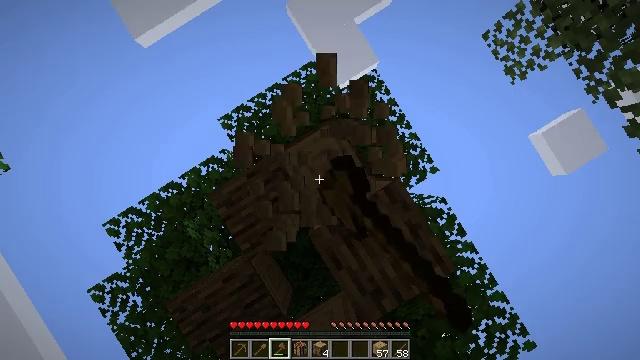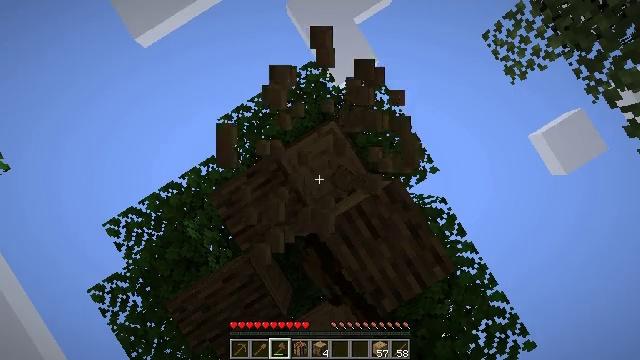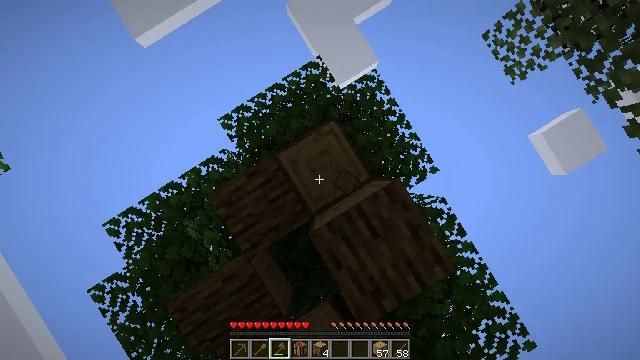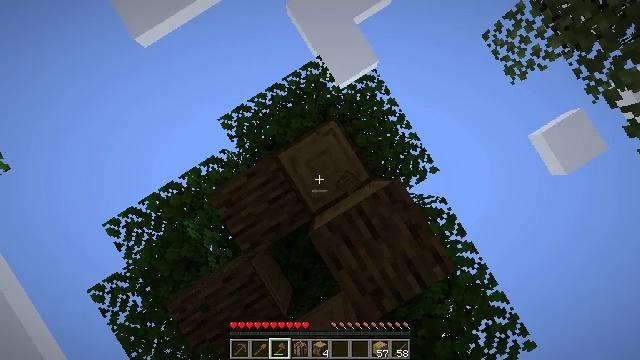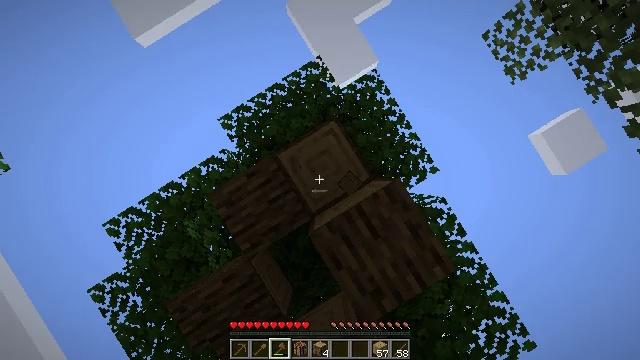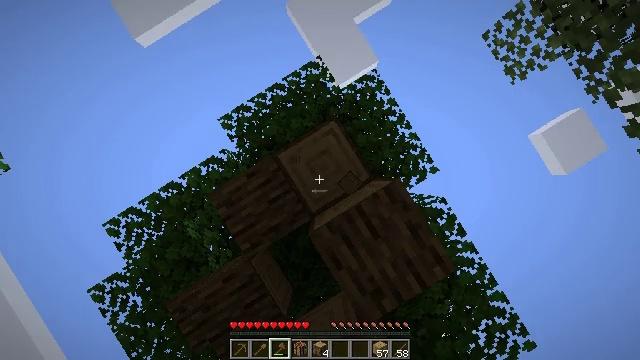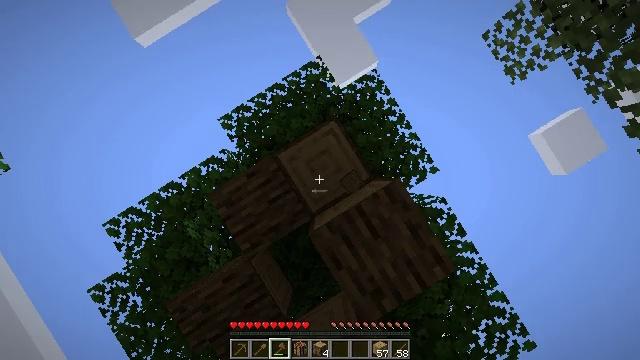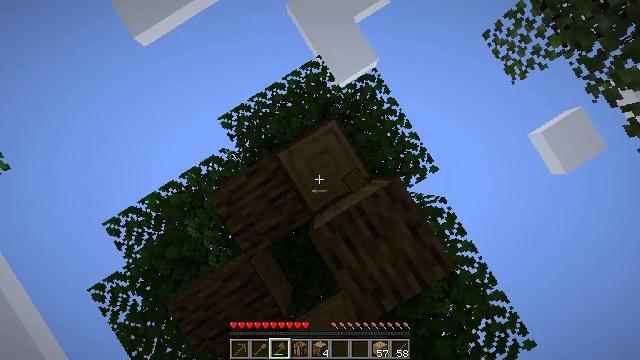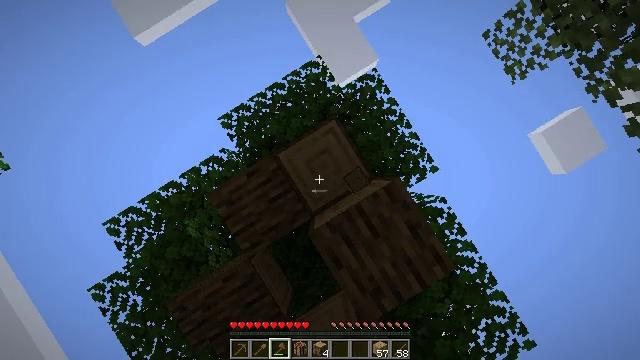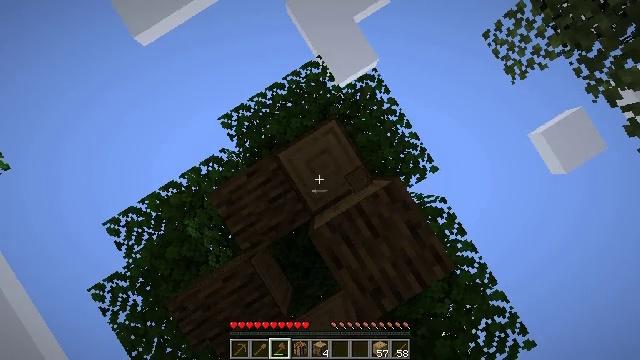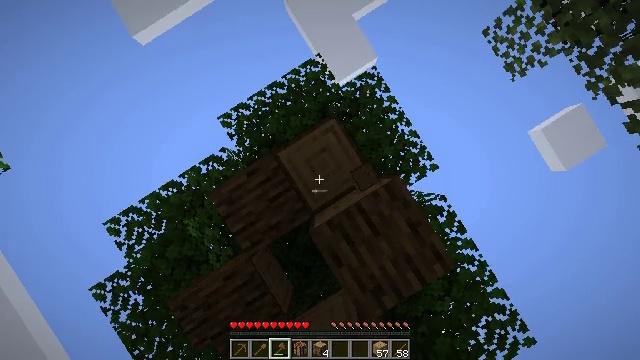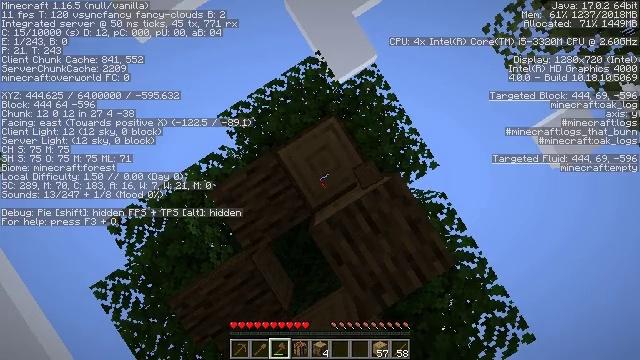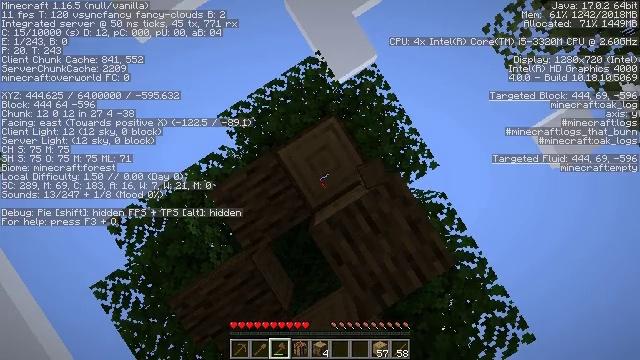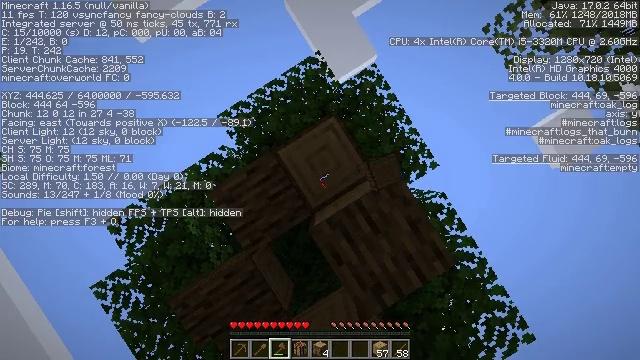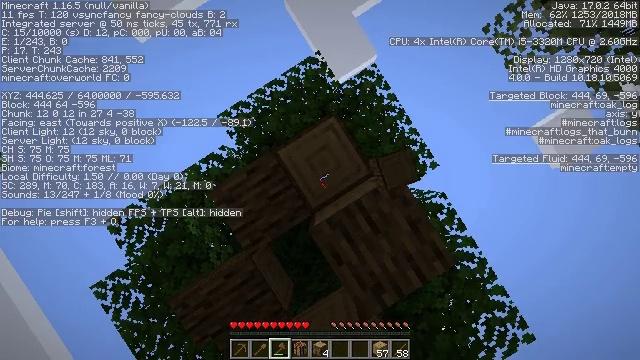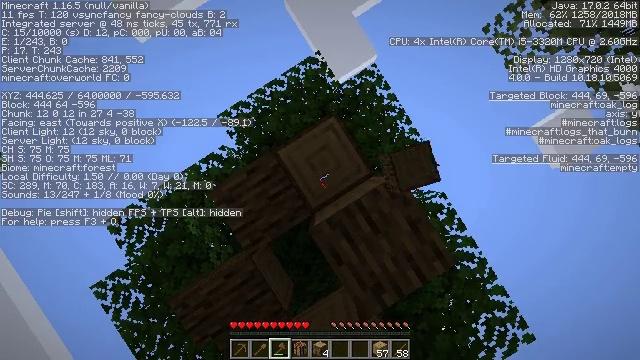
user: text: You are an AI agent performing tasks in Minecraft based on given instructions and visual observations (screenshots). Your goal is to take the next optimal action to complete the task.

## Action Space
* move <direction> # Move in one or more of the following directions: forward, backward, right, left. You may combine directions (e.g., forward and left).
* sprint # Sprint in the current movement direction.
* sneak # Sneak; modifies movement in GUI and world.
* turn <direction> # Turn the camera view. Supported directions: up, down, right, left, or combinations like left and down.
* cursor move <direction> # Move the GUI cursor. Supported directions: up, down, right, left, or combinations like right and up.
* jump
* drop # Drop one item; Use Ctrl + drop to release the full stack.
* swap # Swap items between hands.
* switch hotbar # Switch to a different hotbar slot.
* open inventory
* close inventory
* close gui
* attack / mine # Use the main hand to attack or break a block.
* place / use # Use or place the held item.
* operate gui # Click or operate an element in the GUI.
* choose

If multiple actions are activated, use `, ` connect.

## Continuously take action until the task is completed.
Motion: motion action
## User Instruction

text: Harvest grass block to clear the area.
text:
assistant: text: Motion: attack / mine
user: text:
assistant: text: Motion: attack / mine
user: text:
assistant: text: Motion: no_op
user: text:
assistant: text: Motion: no_op
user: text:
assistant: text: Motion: no_op
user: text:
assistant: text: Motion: no_op
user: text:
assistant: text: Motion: no_op
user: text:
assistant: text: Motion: no_op
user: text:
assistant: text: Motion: no_op
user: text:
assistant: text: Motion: no_op
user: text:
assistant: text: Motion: no_op
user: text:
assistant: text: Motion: no_op
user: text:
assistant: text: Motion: no_op
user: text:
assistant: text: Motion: no_op
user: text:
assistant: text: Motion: no_op
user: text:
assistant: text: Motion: no_op
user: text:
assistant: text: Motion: turn right and down
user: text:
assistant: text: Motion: turn right and down
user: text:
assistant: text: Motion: turn right and down
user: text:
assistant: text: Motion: turn right and down
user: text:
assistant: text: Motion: turn right and down
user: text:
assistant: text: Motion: turn down
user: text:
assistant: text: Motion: turn down
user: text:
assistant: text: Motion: no_op
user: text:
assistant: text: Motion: no_op
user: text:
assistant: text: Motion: no_op
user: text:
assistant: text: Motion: turn down
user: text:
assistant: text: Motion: turn down
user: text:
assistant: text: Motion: turn right and down
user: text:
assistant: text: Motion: turn right and down